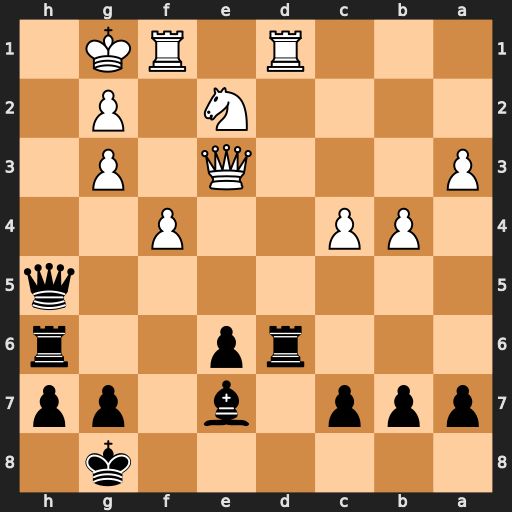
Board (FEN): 6k1/ppp1b1pp/3rp2r/7q/1PP2P2/P3Q1P1/4N1P1/3R1RK1
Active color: b
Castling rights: -
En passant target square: -
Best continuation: Rxd1 Rxd1 Qh1+ Kf2 Qxd1